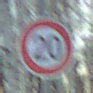
Verkehrszeichen: Geschwindigkeit20
Umgebung: Outdoor, Nature
Tageszeit: SunriseSunset
Wetter: Clear
Licht: Natural
Jahreszeit: Winter
Kontrast: LowContrast